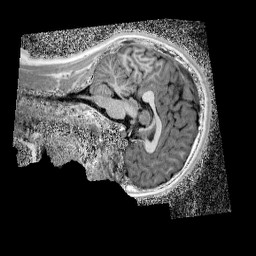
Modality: UNIT1_denoised
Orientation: sagittal
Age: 12
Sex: female
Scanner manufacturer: siemens
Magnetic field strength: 3 T
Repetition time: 4 s
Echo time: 0.00299 s